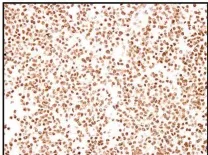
Integrase interactor-1 (original magnification, x400).
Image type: pathology (immunostaining)